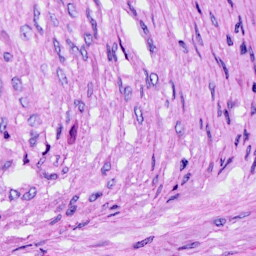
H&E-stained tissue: Ovarian